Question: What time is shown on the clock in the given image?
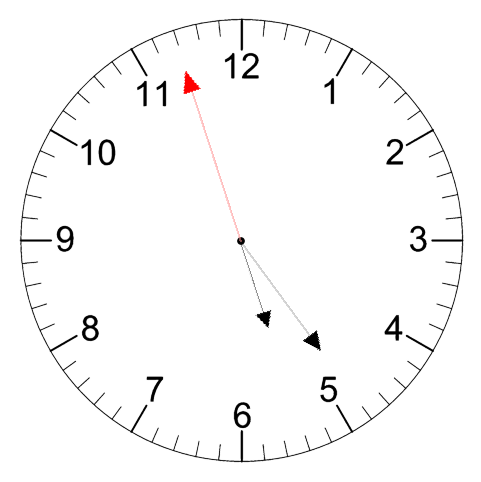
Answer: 05:23:57